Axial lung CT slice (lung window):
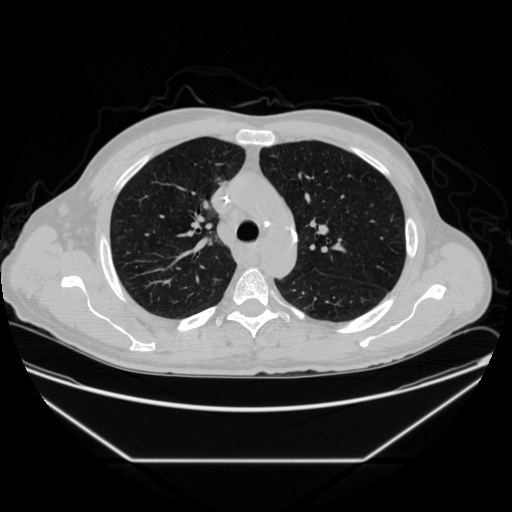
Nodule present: no